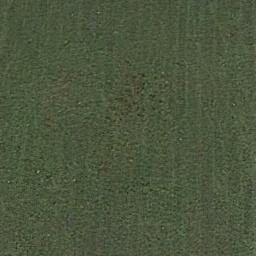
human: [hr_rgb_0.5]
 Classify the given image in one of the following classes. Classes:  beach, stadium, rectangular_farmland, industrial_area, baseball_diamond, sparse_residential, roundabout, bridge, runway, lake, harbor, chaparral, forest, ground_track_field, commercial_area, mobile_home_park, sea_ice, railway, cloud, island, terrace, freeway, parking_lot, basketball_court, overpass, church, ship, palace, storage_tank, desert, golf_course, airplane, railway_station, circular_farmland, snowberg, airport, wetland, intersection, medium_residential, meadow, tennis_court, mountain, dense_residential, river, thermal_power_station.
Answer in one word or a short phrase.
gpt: meadow